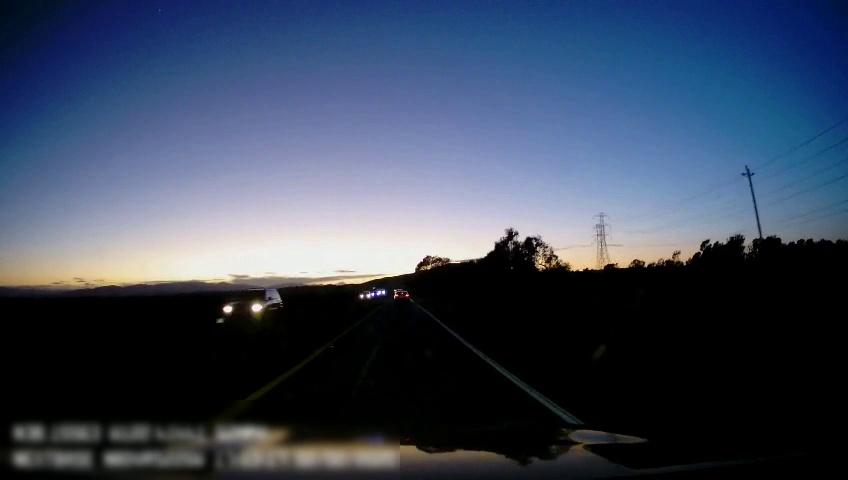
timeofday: Dusk/Dawn/Twilight
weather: Other
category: Drivable Space
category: Vehicles | SUV
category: Vehicles | Car
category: Vehicles | Car
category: Lanes | Current Lane
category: Lanes | Current Lane